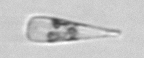
Label: Licmophora